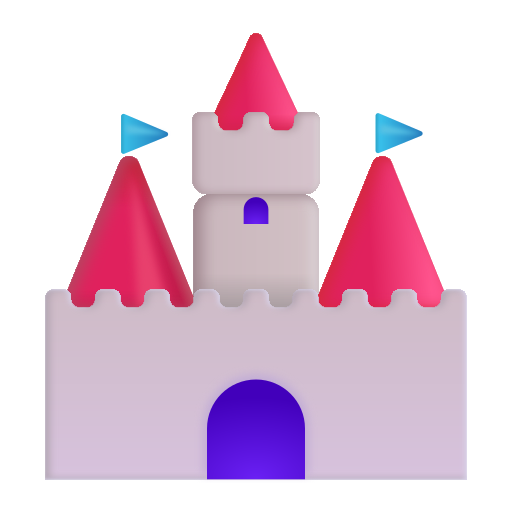
castle color